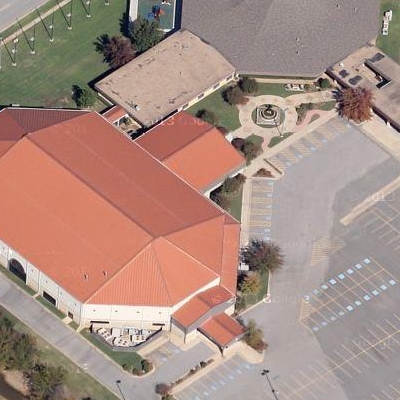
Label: cIndustry